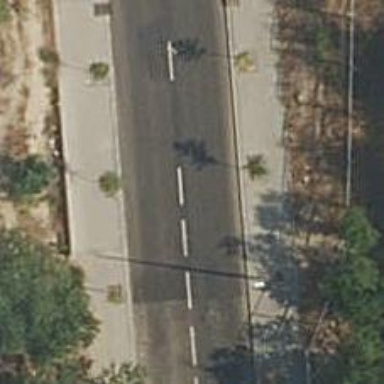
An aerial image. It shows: Residential road with asphalt surface. There are paved stones on both sides of the road.